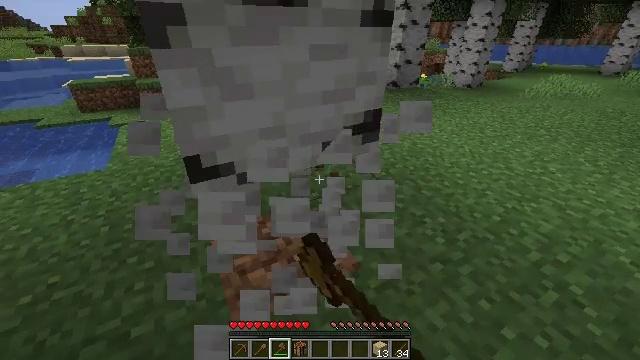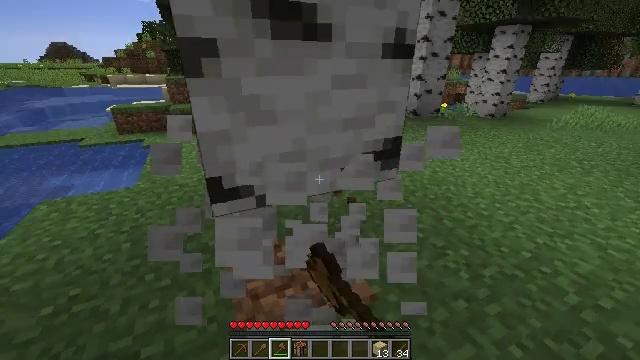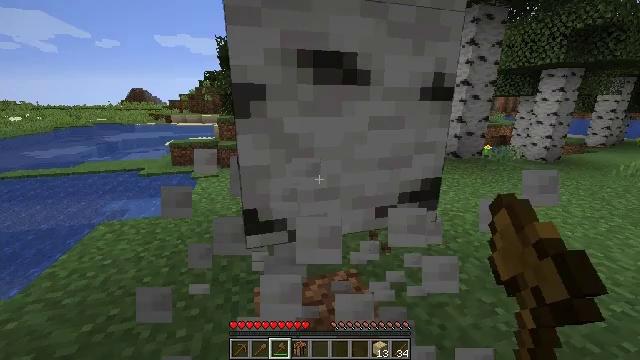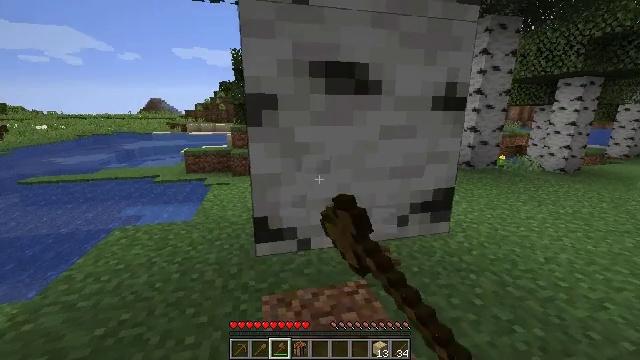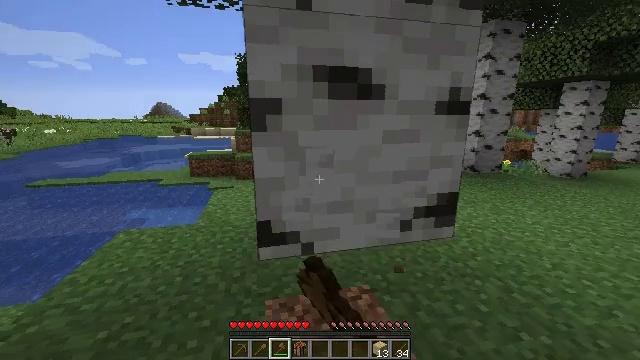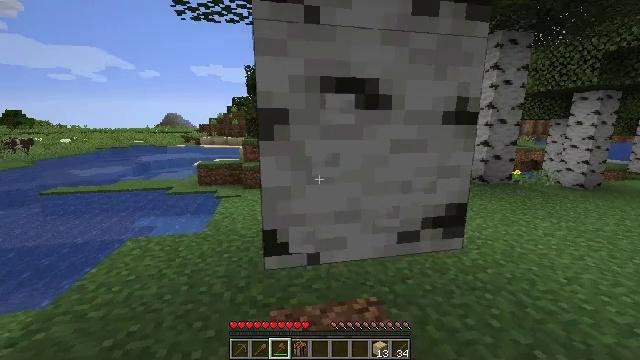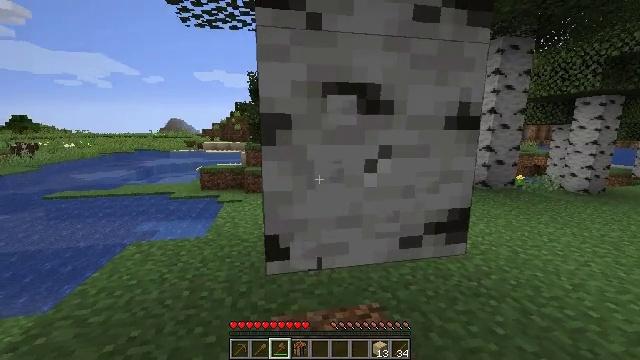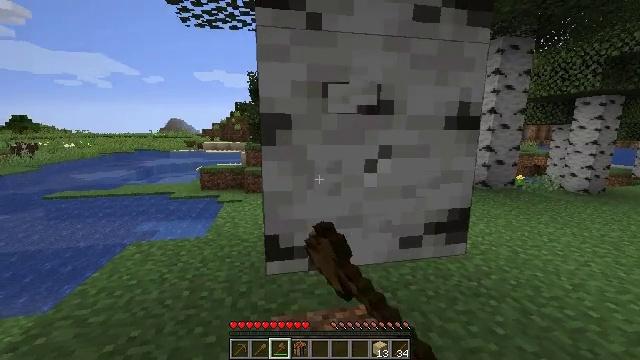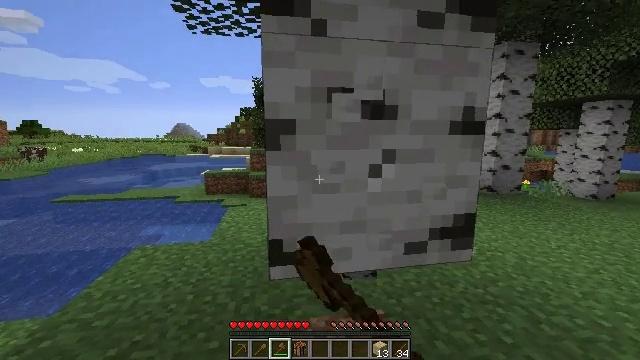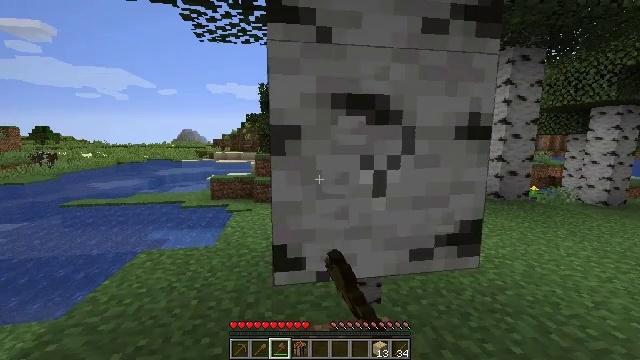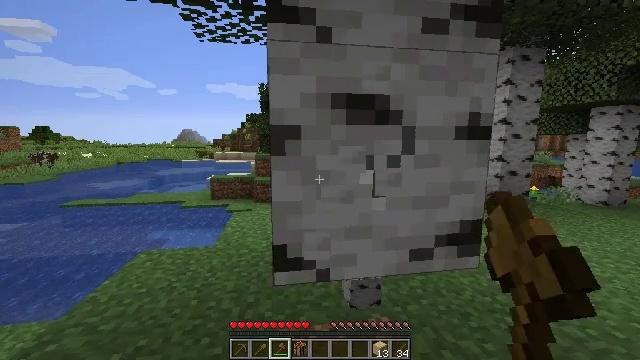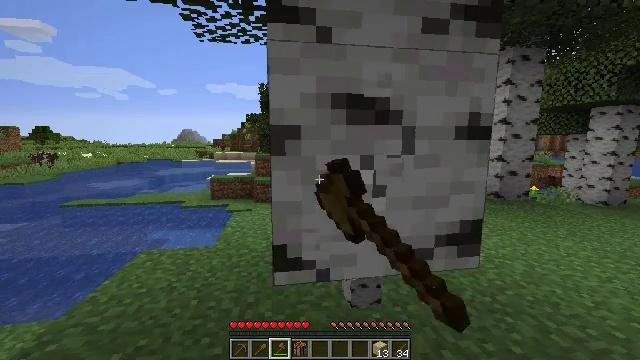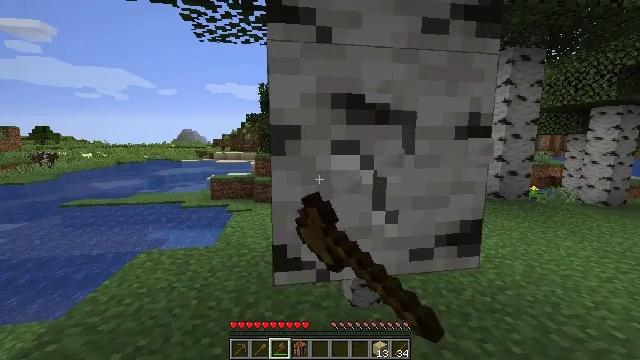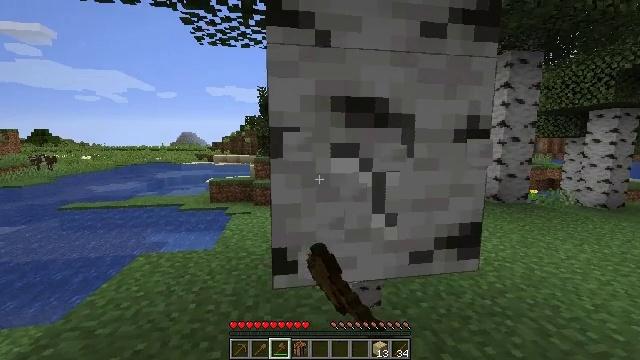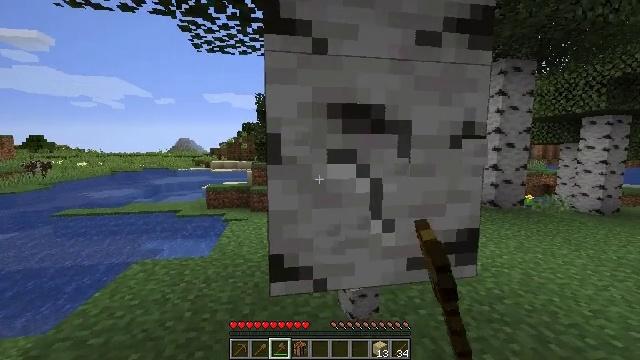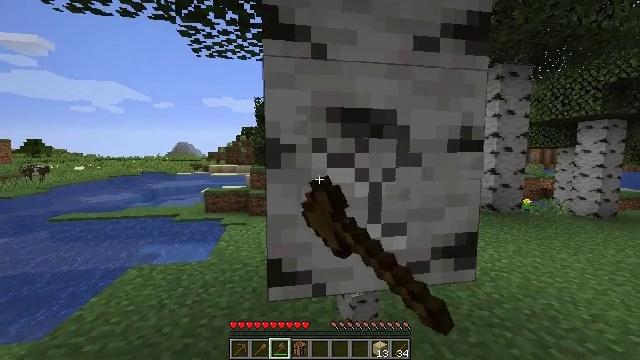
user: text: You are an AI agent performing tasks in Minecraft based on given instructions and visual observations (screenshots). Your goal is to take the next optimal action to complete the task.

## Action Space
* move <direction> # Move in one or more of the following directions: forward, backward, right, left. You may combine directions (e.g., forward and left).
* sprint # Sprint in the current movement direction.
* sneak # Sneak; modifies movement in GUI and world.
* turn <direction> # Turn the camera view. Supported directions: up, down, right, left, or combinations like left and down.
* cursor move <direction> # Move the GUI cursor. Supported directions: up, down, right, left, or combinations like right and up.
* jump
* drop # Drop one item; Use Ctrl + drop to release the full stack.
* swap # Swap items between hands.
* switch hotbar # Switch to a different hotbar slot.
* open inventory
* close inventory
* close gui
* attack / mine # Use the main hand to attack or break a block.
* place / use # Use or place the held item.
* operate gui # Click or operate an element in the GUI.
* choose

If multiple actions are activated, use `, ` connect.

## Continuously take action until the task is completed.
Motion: motion action
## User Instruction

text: Break the birch log in the forest.
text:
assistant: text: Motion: turn left and up, attack / mine
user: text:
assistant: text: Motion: turn left and up, attack / mine
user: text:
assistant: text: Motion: turn left and up, attack / mine
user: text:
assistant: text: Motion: attack / mine
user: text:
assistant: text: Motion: turn left and up, attack / mine
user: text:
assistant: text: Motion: turn up, attack / mine
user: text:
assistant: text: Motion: attack / mine
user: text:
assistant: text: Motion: turn up, attack / mine
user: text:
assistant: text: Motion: turn left and up, attack / mine
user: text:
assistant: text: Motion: attack / mine
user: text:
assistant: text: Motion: attack / mine
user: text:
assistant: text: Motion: attack / mine
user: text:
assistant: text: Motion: attack / mine
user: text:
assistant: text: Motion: turn up, attack / mine
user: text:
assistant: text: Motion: attack / mine
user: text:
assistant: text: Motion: attack / mine
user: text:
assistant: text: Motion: attack / mine
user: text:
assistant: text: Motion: attack / mine
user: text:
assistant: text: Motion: attack / mine
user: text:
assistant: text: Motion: attack / mine
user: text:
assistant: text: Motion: attack / mine
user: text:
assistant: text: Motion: attack / mine
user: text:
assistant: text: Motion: attack / mine
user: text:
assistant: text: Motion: attack / mine
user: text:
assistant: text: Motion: attack / mine
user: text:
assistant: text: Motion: attack / mine
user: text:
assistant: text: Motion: attack / mine
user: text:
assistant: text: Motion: attack / mine
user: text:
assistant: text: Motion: attack / mine
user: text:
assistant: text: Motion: attack / mine